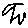
Label: zigzag